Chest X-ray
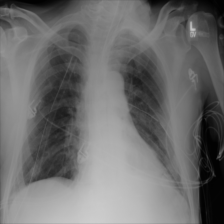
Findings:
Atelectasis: negative
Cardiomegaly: negative
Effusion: negative
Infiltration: negative
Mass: negative
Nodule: negative
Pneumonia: negative
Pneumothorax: negative
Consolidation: negative
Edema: negative
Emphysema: negative
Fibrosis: negative
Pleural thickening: negative
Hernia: negative